Question: I am trying to end up being able to include satellite resources with a "Plugin" component, developed in C# and distributed as a DLL. It runs in a "Host" platform, and there are certain restrictions on how I can build and distribute.
I am using Visual Studio, and would like to figure out how to leverage the standard localization features: component-specific resources for my Forms, and other plugin-wide resources. Please bear with some explanation:
The Visual Studio aspect is set up this way: the platform delivers a VS project that is the host project for all of its Plugins. I develop my Plugin by using this project in VS. The Host also has an embedded code editor and other development tools. The Plugin C# code resides in a Host source folder.
Distributing the Plugin requires a compilation from the Host; and then using Host tools to export my plugin files as a DLL. The host compiles the Plugin source against all other default Plugins, then does code obfuscation, and generates stub files for execution, and also manifest-type files. This is all bundled into a Zip file and that's the distribution assembly for the Plugin. When the user installs the Plugin, this is all actually unZipped into the user's Host folder.

I am trying to use Localization features: I cannot simply localize my forms in VS, since the resources are embedded into the VS build output, which is not bundled with the Host Plugin; and is not accessible for me to include at distribution. Also, the Host does not allow me to select the resx files when it does my build for distribution (that might have solved it; but the "Export Plugin" dialog in the Host only allows selecting the C# files that you want to bundle into a distributable Plugin).
I am aware of the ability to bundle resources into a DLL; and I believe that would be my preferred solution if it is possible; and then perhaps I could use the IDE features, then select all my resource files and generate a satellite assembly with the resources. But I cannot figure out how to reference the resources. This would result in satellite resource DLLs placed alongside the MyPlugin.dll (or in culture subfolders) as pictured above. The Host platform allows including dependent DLLs with your Plugin; and they would be unpacked alongside the MyPlugin.dll as pictured.
I have tried simply running AL, and generating a satellite assembly with resources; and placing that file in the Host folder; and also in culture subfolders. However, the resource loading is failing: it does not find the resources.
I have also tried adding the:
[assembly: NeutralResourcesLanguage("en-US", UltimateResourceFallbackLocation.Satellite)]
in my Plugin source file; and that did not help.
Can anyone figure this out enough to advise me? It may be a namespace problem; which I do not understand well enough to code for. If I have to change the way resources are loaded, I would do that also; but I do not understand enough about the way the resources are managed to know where to begin at this point.
Even given an explanation about what's under the hood with the resources and files, I may figure something out: but I am just looking at the IDE features, and hoping to use them and just find out how to successfully bundle and include the resources along with the Plugin DLL. I don't understand enough about what's under the hood.
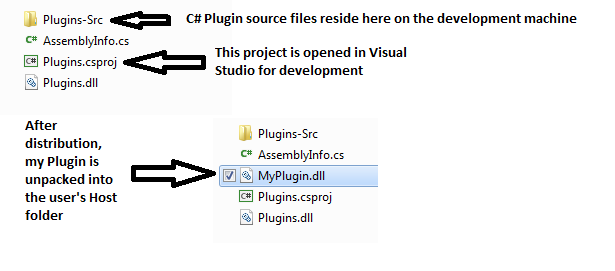
Answer: ... I wound up solving this just by loading resources myself manually ... Explained here:
<URL>